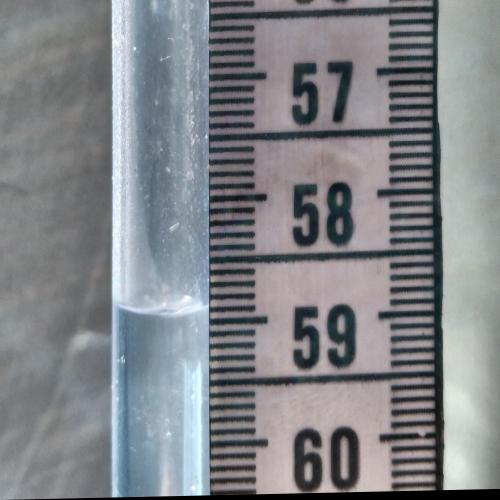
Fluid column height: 58.9 cm